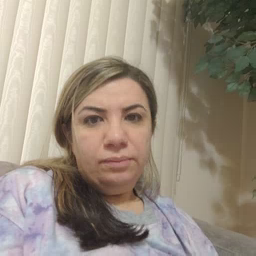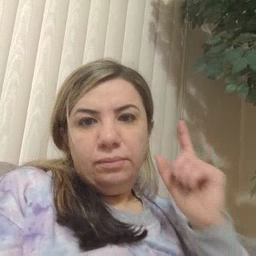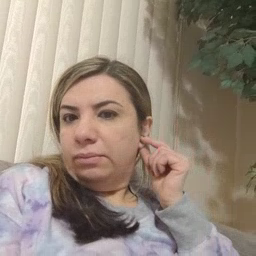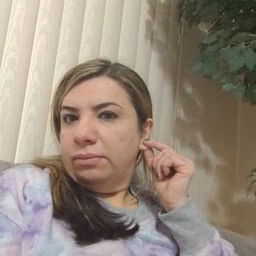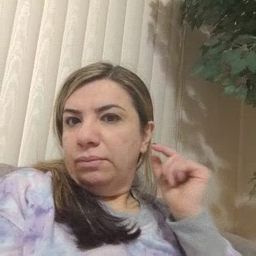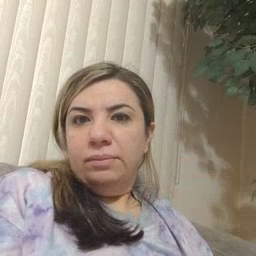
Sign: ear